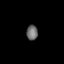
Tissue: lung
Cell type: T cells
Senescence score: 0.1342
Nuclear area (px): 167
Mean DAPI intensity: 106.695